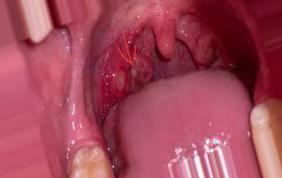
Condition: Mouth Ulcer